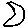
Label: moon